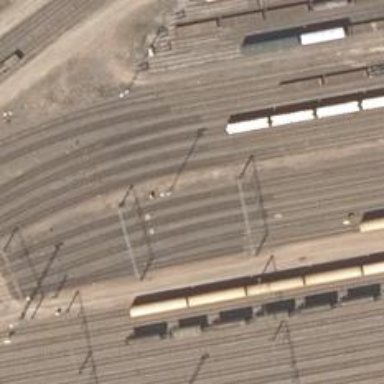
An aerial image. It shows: Rail yard with electrified contact lines for the railway.